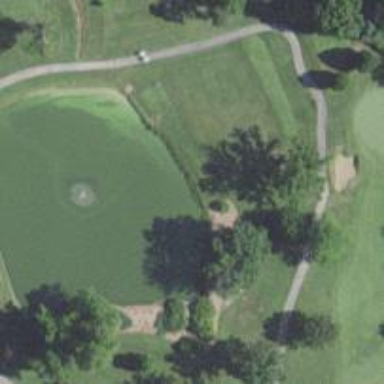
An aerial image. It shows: Sandy area is golf bunker.